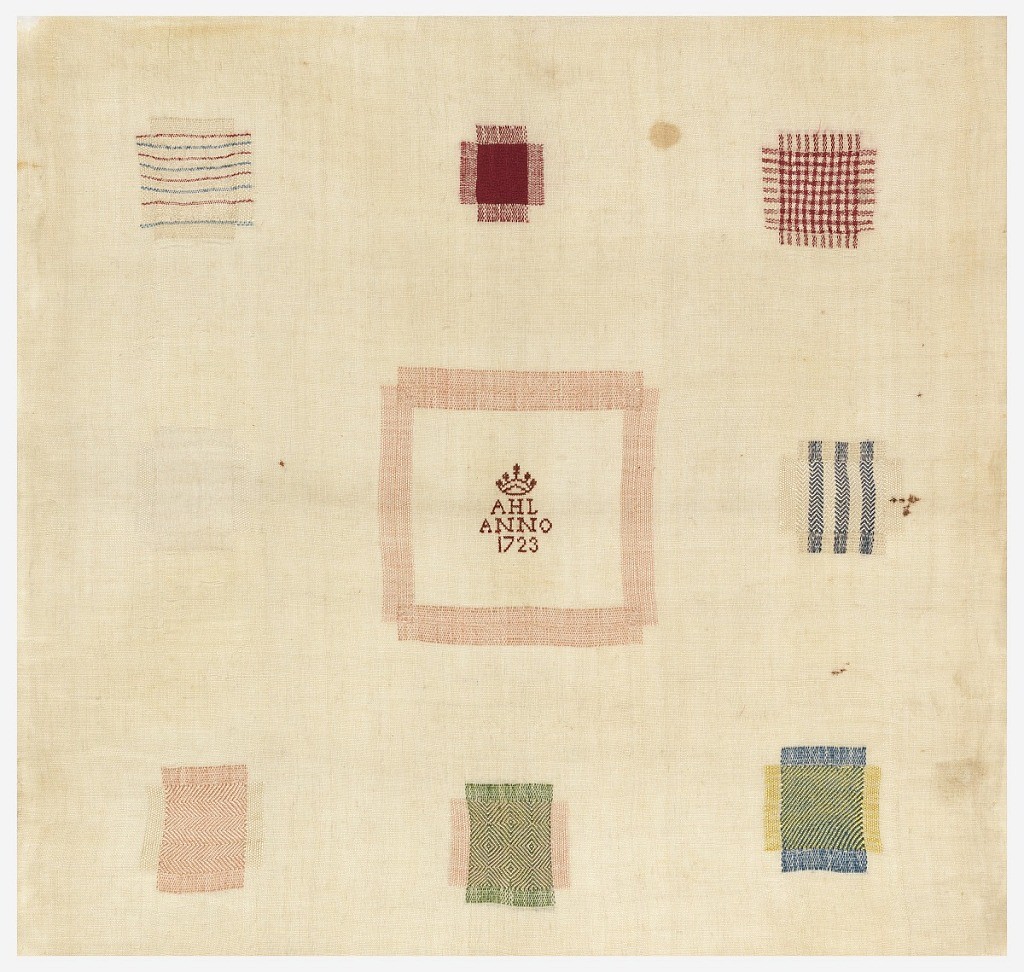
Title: Darning sampler
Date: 1723
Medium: silk embroidery, linen foundation Technique: darned and embroidered
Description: Small square sampler with nine squares of pattern darning. In the center square, where the foundation fabric has been cut away and then replaced, a crown and the inscription  A.H.L.  Anno 1723 has been embroidered in red cross stitch. The other eight squares demonstrate four twill and chevron variations, three plain weave variations, and one knitted pattern.